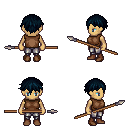
a pixel art fantasy rpg character, female body template, human, tanned skin, brown sleeveless shirt, metal pants, raven short bangs hairstyle, brown shoes, spear, four views (front, back, left, right), 2x2 character sprite sheet, small pixel art, hard edges, no anti-aliasing